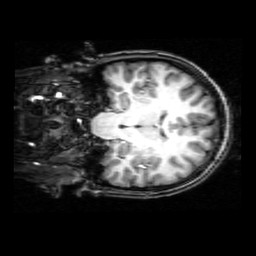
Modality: T1w
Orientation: coronal
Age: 23
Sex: female
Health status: healthy
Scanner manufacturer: philips
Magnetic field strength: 3 T
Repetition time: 0.008 s
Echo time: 0.0037 s